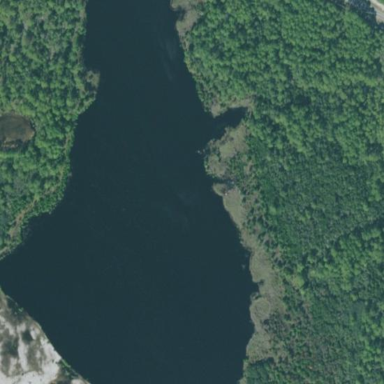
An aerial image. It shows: Lake with natural water.